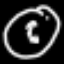
Label: clock